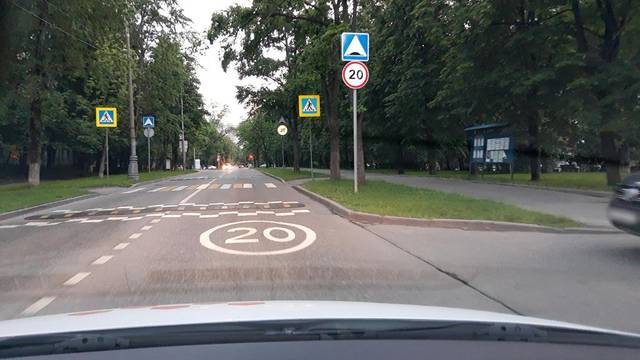
Region: Russia
Coordinates: 55.66, 37.595